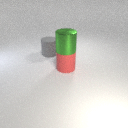
large green metal cylinder above large red rubber cylinder